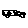
Label: car